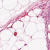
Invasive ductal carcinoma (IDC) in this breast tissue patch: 0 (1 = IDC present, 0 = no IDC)